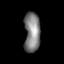
Tissue: skin
Cell type: Epithelial cells
Senescence score: 0.8849
Nuclear area (px): 625
Mean DAPI intensity: 127.52